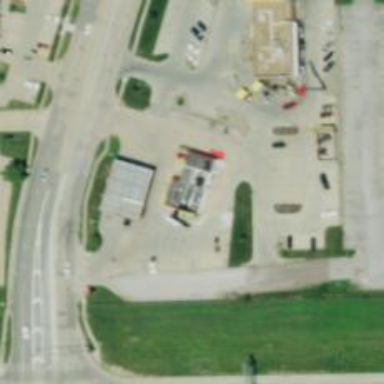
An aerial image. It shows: Convenience shop.